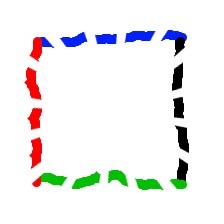
Shape: square